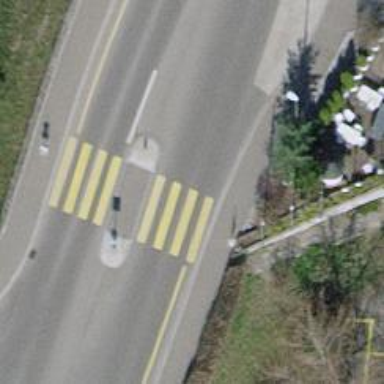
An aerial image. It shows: Marked zebra crossing with pedestrian island.